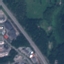
Land use / land cover: Highway